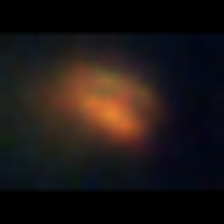
Taxon: NanoPlankton
Group: Other